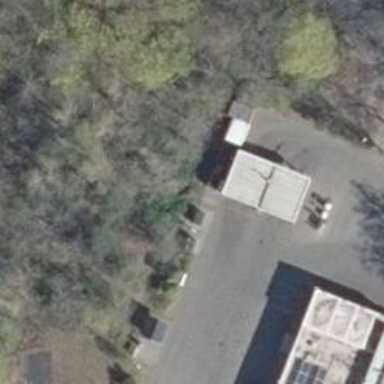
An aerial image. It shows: Car wash facility.